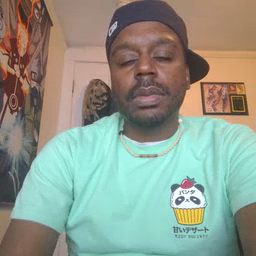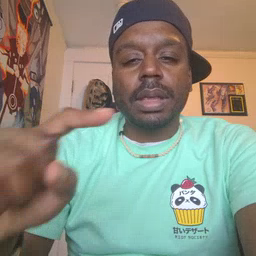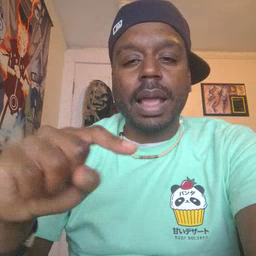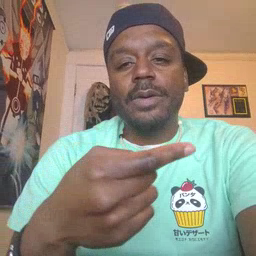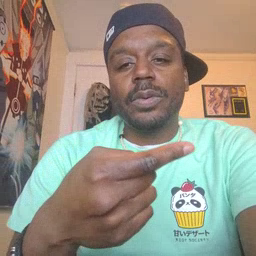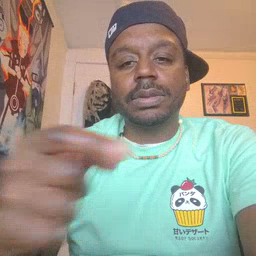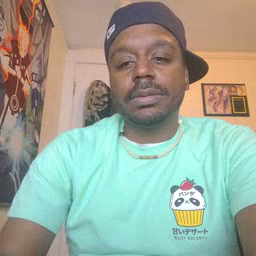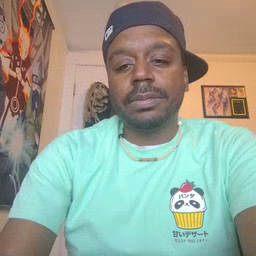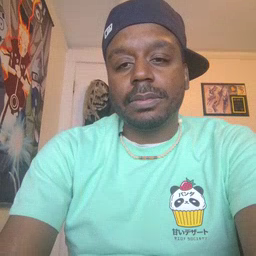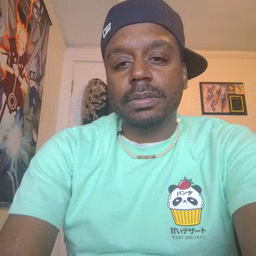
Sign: owie